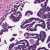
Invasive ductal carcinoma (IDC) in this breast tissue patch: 1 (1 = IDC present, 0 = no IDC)